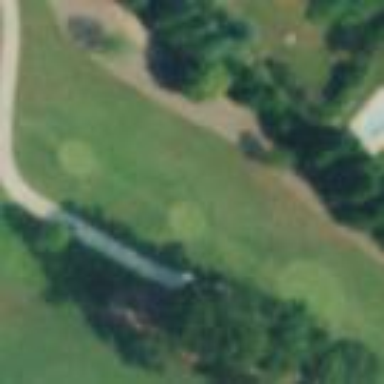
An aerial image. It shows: Rough area in golf course.